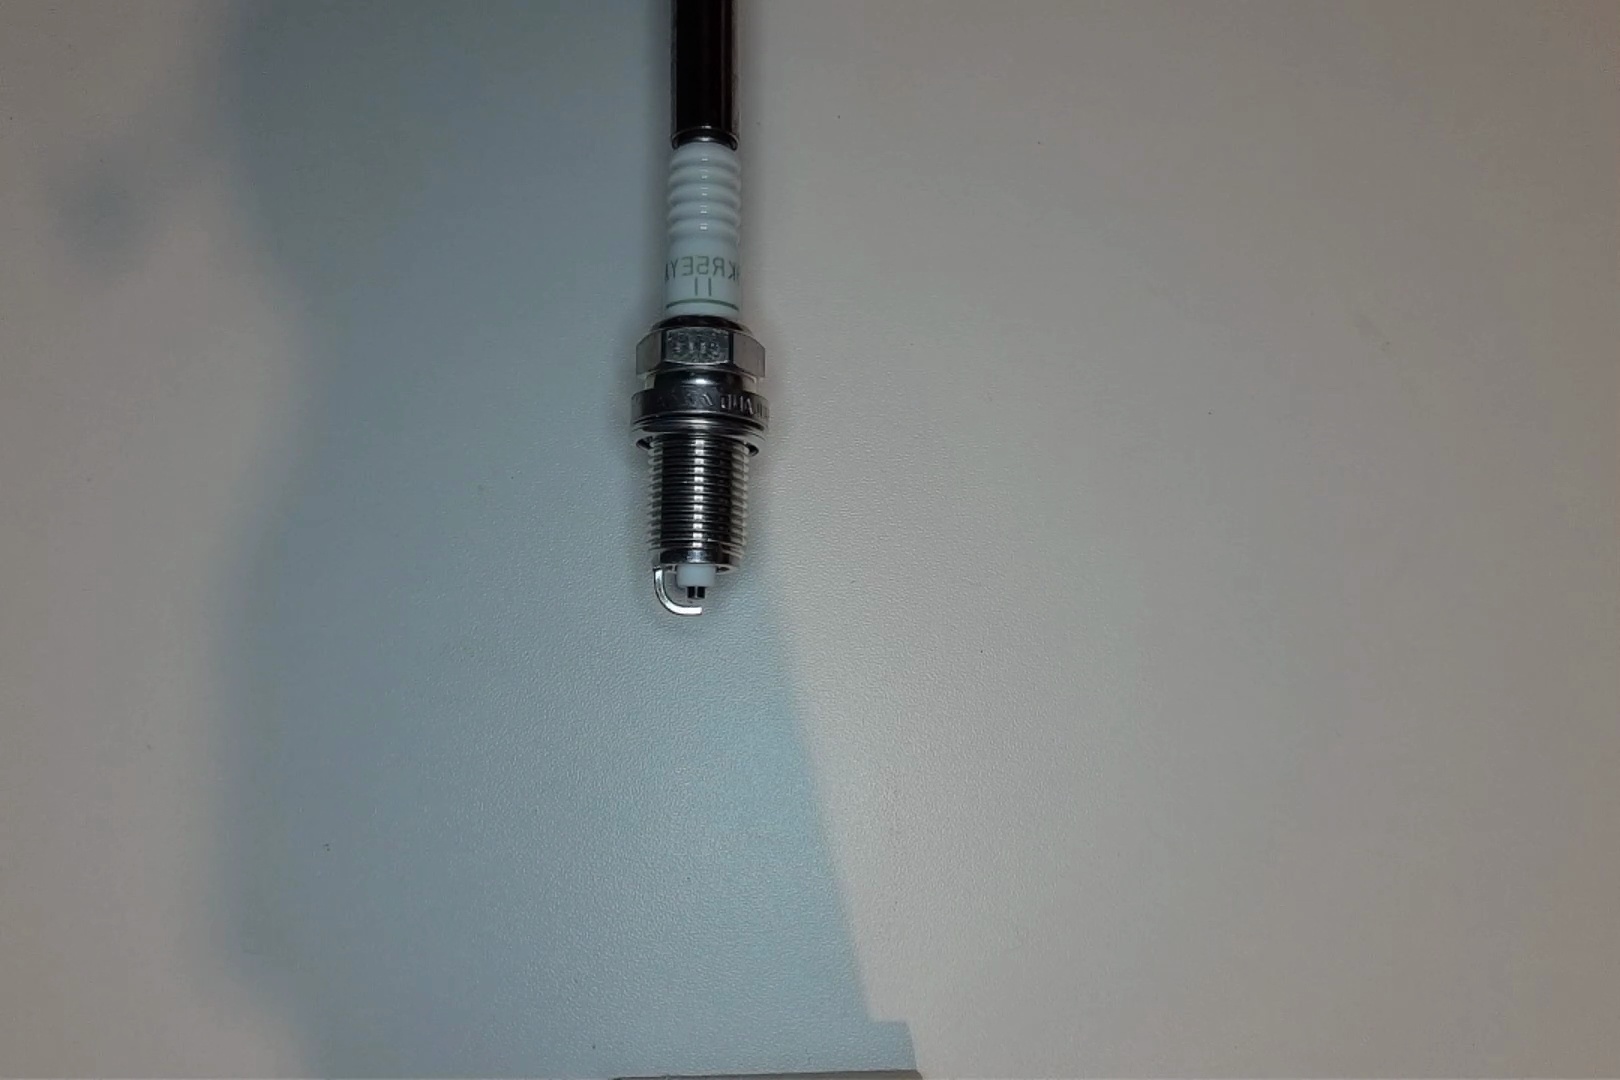
Label: no anomaly